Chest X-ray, PA view. Patient: 21 years old, sex M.
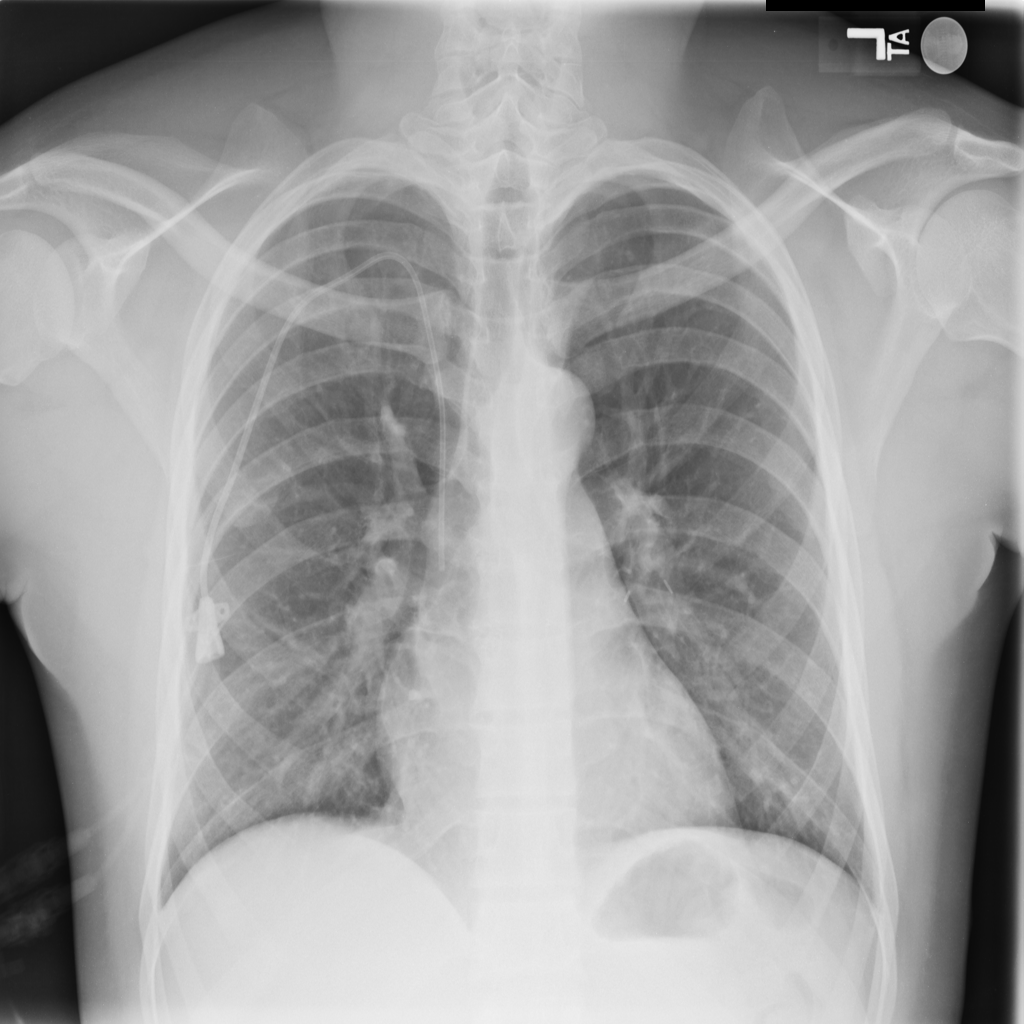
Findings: No Finding